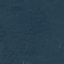
Land use / land cover class: Forest